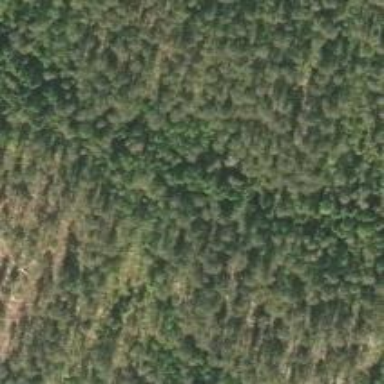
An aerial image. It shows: Woodland with needle-leaved trees.